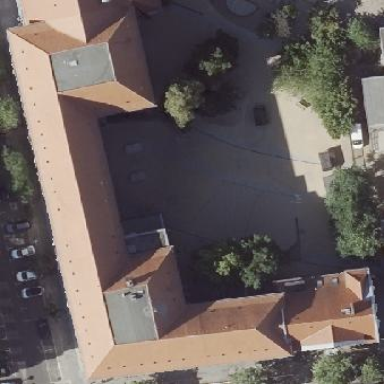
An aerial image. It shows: School building.